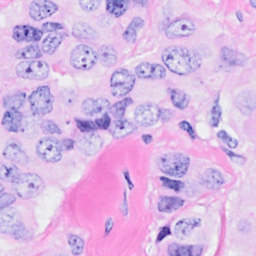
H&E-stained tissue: Breast